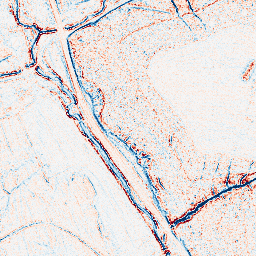
Category: edge_preserving
Decomposition family: bilateral
Decomposition parameters: d: 5
sigma_color: 150
sigma_space: 50
Upsampling method: sinc_hamming
Upsampling parameters: scale: 4
kernel_size: 8
Upsampling scale: 4